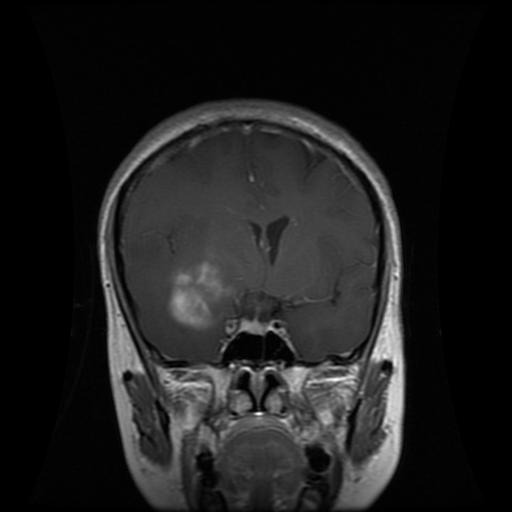
Label: glioma